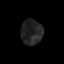
Tissue: prostate
Cell type: T cells
Senescence score: 0.3221
Nuclear area (px): 532
Mean DAPI intensity: 35.402